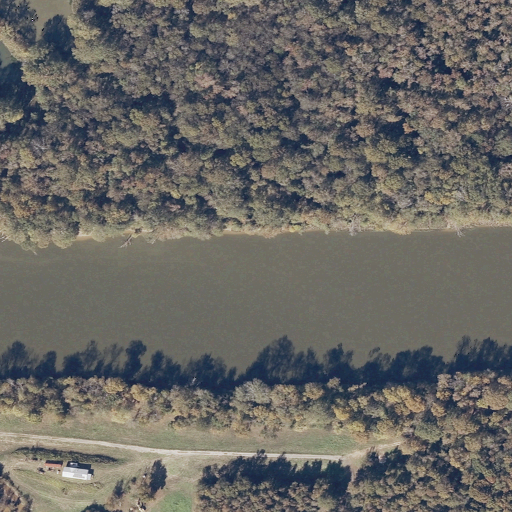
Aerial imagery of bar in Alabama named Bohannons Bar containing woody wetlands, open water, herbaceous wetlands, and grassland